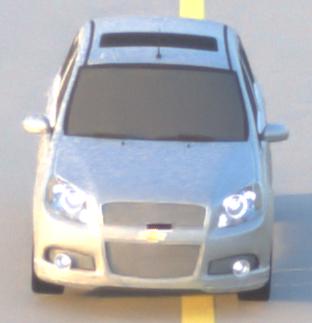
Make: Chevrolet
Model: Aveo 1.2
Detailed model: Aveo
Model produced from: 2008/06
Model produced until: 2011/01
Doors: 3
Color: white
Road condition: dry road
Daytime: sunrise or sunset
Contrast: medium contrast